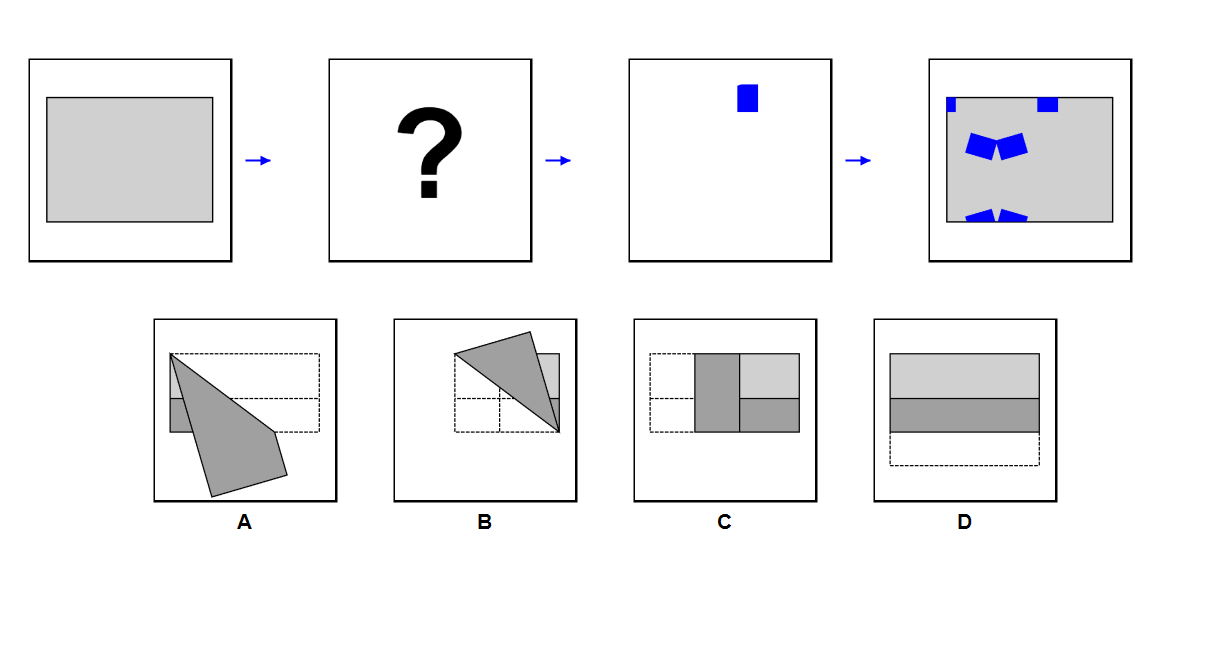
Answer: A